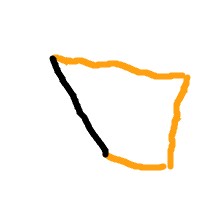
Shape: trapezoid